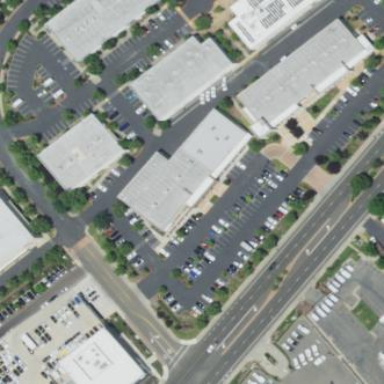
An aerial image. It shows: Commercial building.